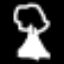
Label: palm tree